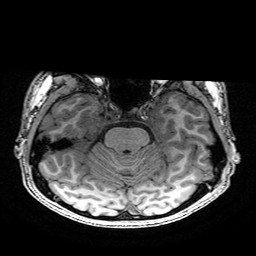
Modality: T1w
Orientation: coronal
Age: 20
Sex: male
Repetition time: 0.0077 s
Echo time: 0.0034 s